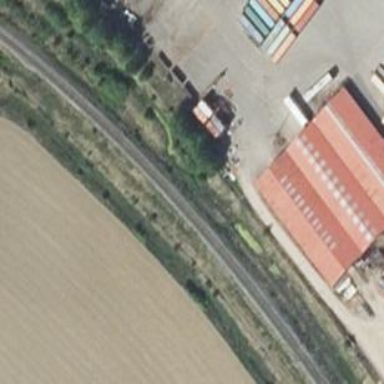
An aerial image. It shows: Rail track with electrified contact line. The track belongs to class B1.